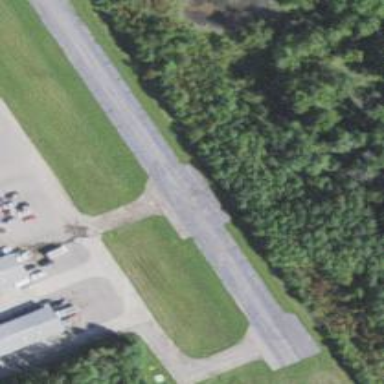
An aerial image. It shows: Asphalt taxiway in the airport.